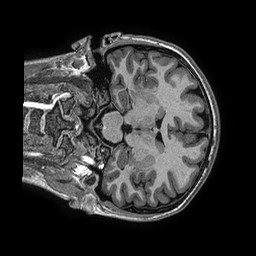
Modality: T1w
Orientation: coronal
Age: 16
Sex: female
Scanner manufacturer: ge
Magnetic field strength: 3 T
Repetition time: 0.006952 s
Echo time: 0.00292 s